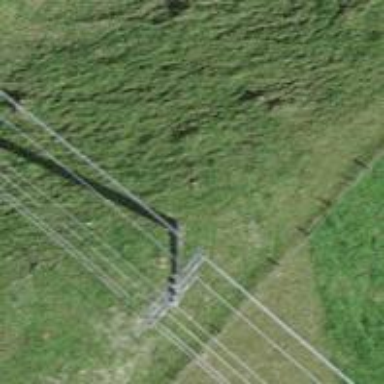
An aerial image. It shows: Power tower.